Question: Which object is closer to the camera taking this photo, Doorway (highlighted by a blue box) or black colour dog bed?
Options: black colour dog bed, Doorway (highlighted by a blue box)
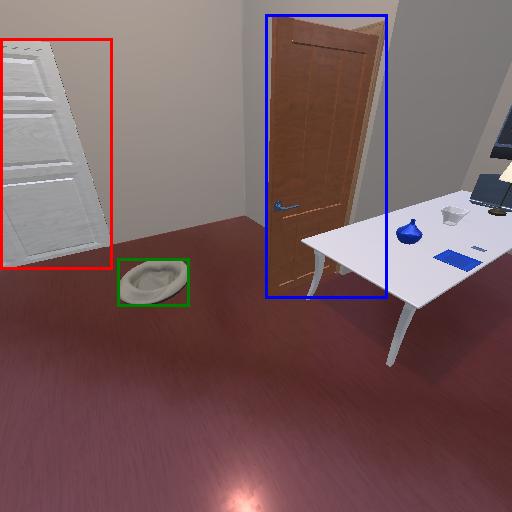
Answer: black colour dog bed